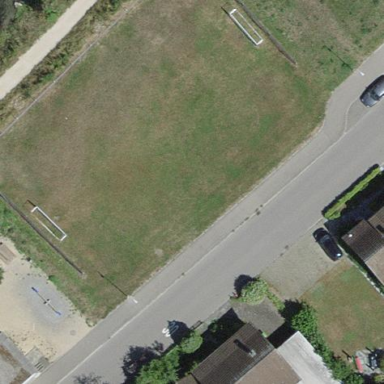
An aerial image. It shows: Soccer pitch for leisure land activities.